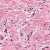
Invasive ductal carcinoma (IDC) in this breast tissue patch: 0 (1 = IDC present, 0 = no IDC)